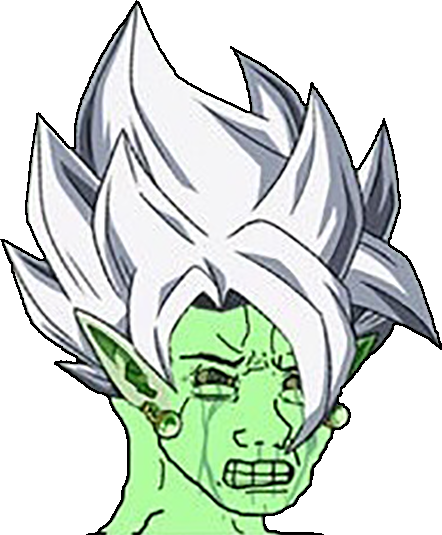
Label: 5_Alien